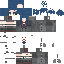
A female human skin with medium skin, wearing brown long hair dressed in a blue hoodie and brown pants, featuring a closed mouth.